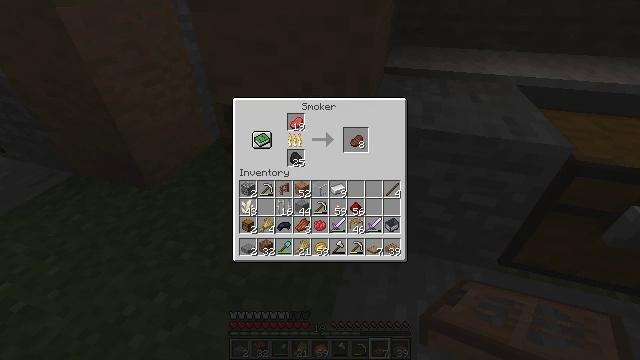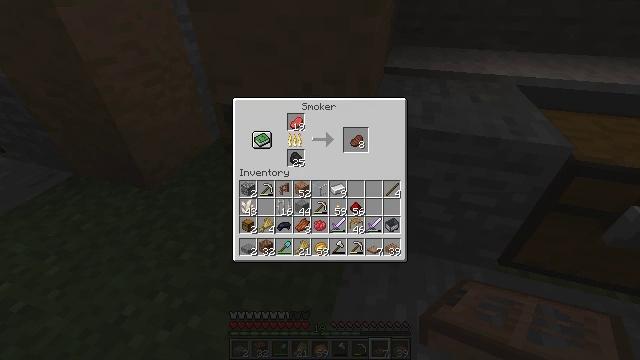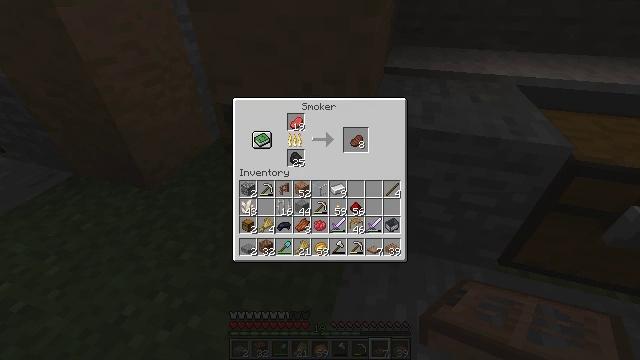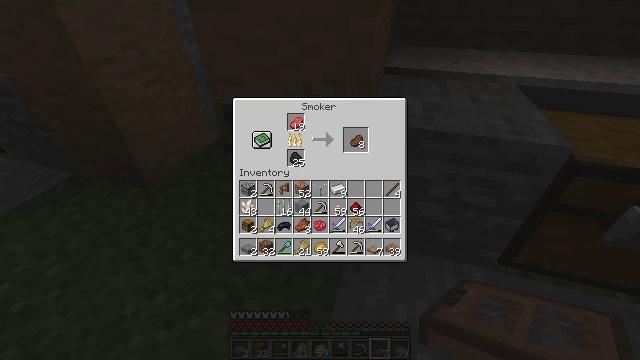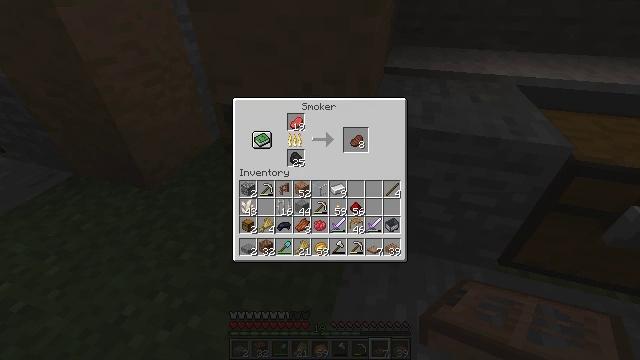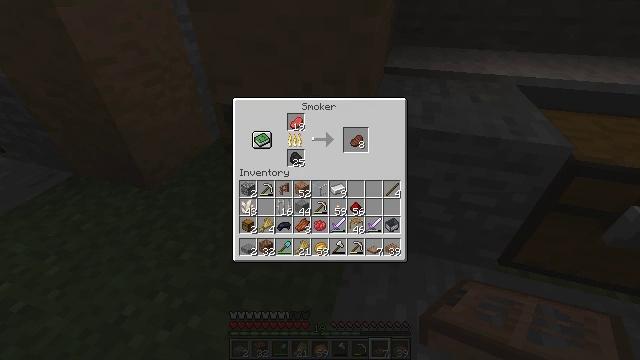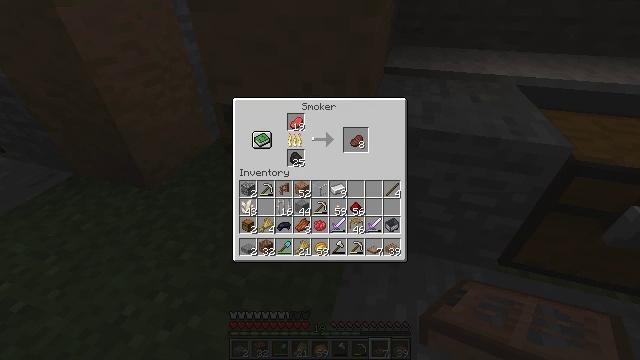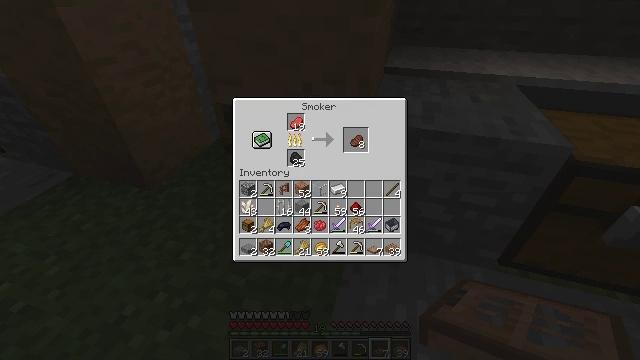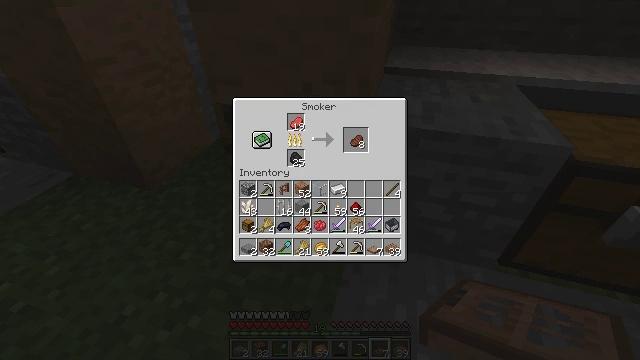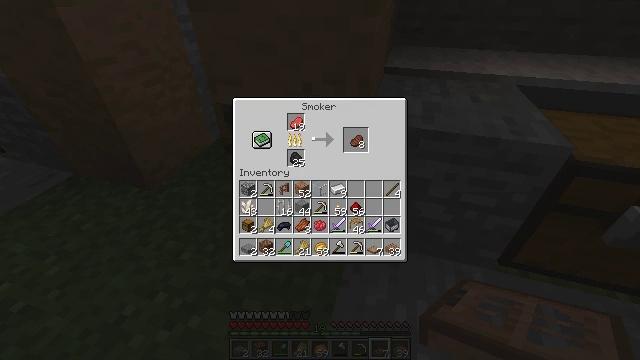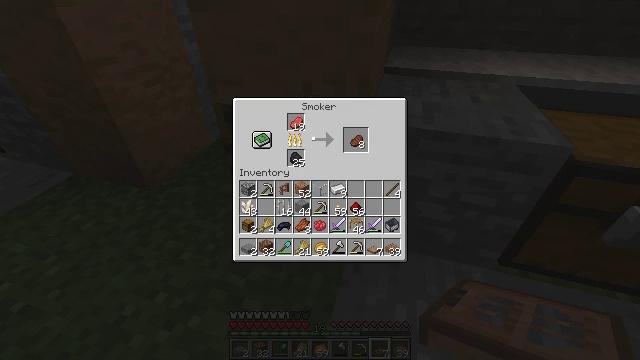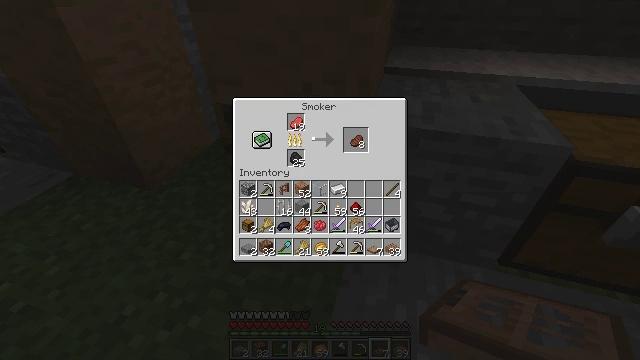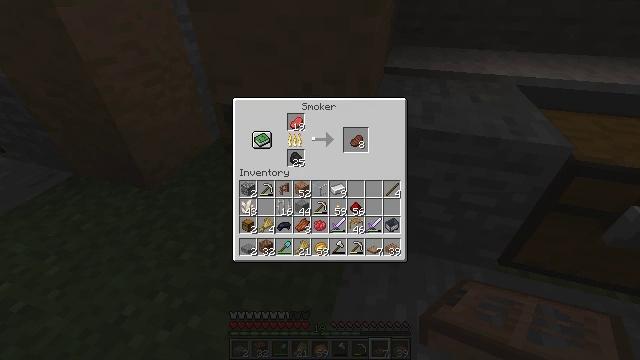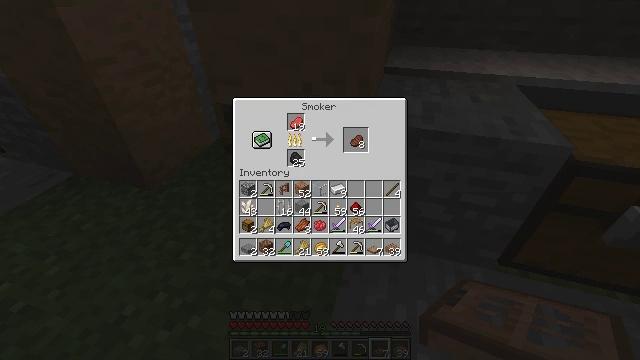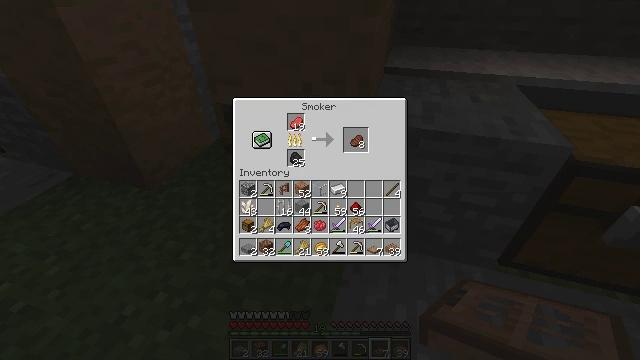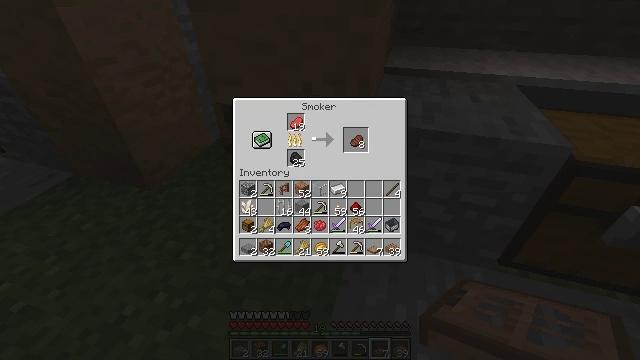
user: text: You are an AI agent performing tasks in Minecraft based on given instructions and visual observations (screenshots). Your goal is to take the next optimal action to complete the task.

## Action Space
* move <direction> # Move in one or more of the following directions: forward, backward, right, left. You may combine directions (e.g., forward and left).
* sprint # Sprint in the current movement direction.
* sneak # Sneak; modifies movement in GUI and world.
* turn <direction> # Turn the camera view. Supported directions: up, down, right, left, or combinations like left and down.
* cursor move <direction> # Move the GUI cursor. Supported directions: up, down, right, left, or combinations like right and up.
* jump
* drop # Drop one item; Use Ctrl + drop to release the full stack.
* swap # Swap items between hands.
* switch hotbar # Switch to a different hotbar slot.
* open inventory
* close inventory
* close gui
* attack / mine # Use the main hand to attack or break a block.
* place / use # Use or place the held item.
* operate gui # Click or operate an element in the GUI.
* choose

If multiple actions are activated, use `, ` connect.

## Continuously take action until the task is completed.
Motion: motion action
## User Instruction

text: Break the stripped jungle log.
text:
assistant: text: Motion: no_op
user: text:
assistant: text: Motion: no_op
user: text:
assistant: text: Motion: no_op
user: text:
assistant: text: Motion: no_op
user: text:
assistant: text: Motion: no_op
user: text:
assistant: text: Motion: no_op
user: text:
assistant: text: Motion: no_op
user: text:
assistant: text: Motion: no_op
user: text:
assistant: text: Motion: no_op
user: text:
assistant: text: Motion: no_op
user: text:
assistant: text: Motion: no_op
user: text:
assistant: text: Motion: no_op
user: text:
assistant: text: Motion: no_op
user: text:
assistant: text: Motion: no_op
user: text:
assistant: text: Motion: no_op
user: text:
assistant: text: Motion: no_op
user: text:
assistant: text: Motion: no_op
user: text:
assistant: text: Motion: no_op
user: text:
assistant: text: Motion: no_op
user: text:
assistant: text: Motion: no_op
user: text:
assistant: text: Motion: no_op
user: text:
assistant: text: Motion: no_op
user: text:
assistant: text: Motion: no_op
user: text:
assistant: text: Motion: no_op
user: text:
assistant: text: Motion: no_op
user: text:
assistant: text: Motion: no_op
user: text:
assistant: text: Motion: no_op
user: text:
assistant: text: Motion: no_op
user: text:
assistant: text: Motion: no_op
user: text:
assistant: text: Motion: no_op